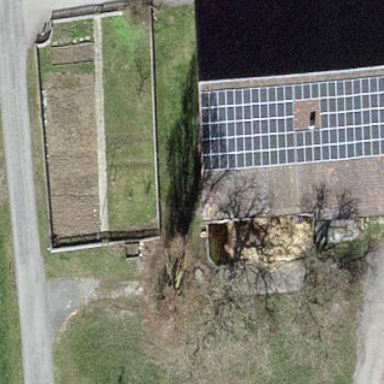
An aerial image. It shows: Stable building.